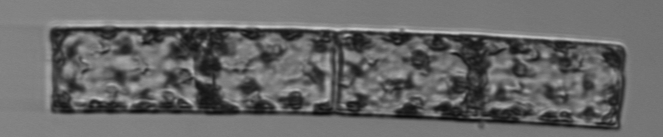
Label: Guinardia_flaccida